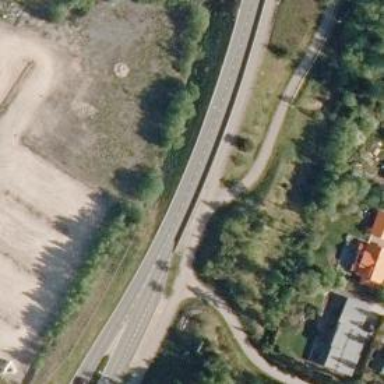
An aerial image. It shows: Asphalt cycleway.